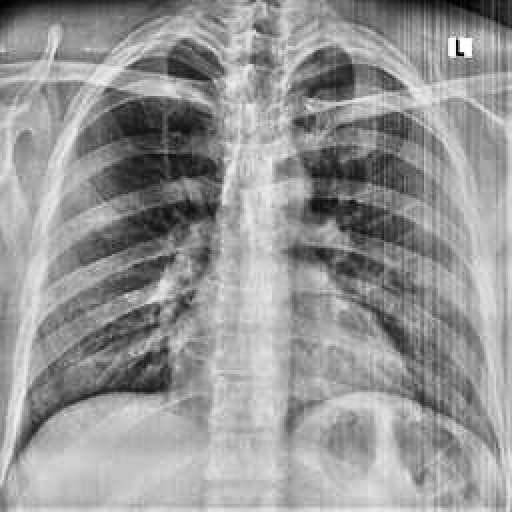
Finding: NORMAL